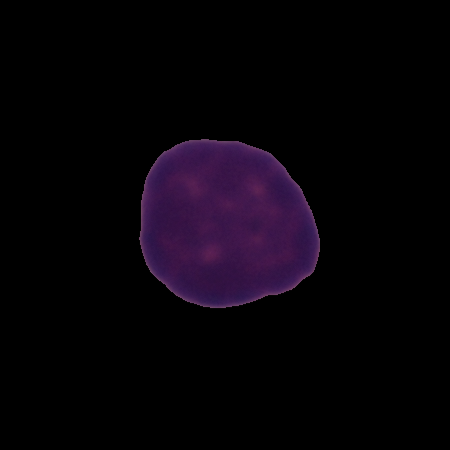
Label: healthy